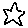
Label: star